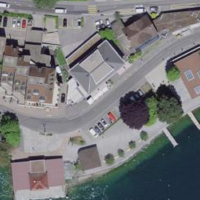
EUNIS habitat code: 54
Species observed at this site:
Chroicocephalus ridibundus
Phalacrocorax carbo
Corvus corone
Podiceps cristatus
Cygnus olor
Gallinula chloropus
Fulica atra
Larus michahellis
Anas platyrhynchos